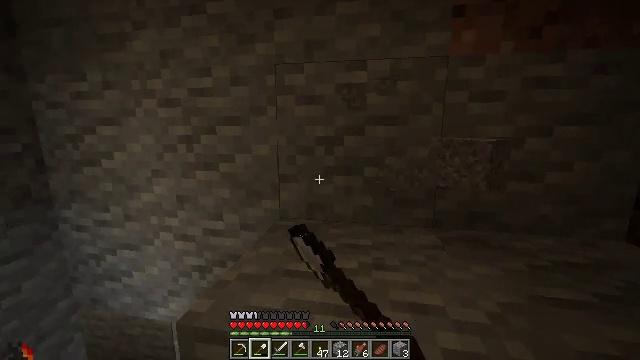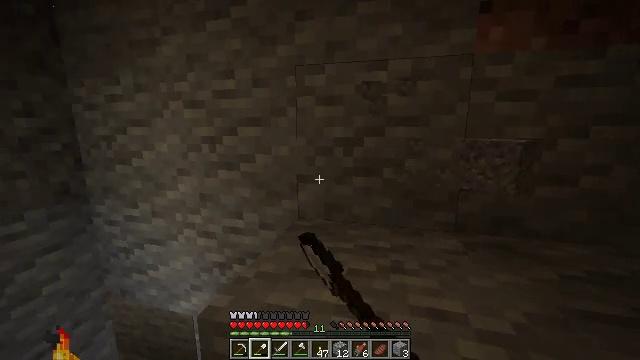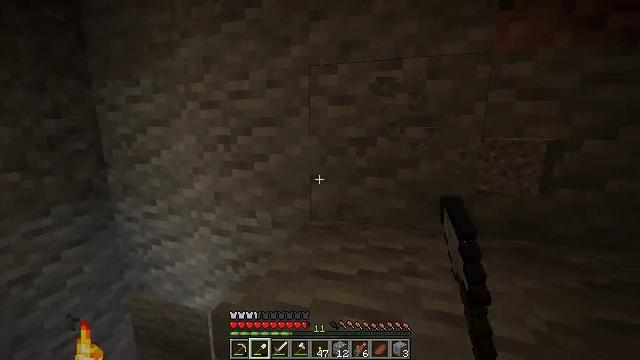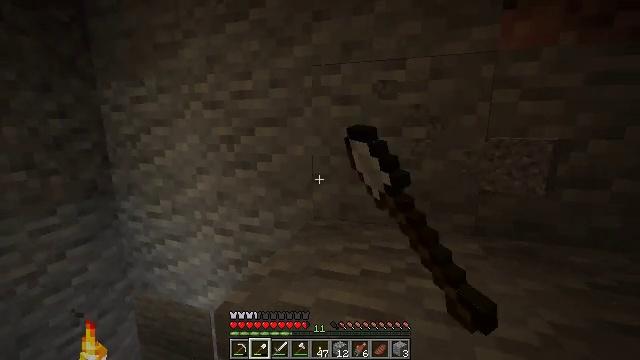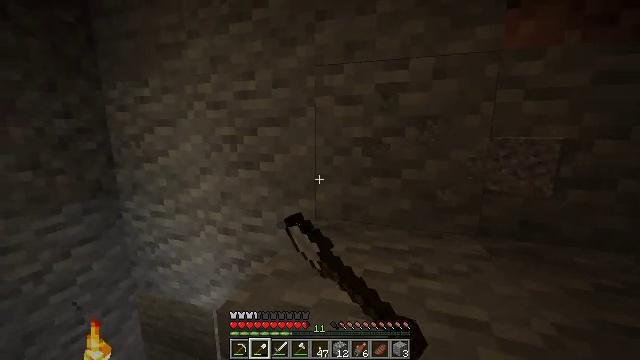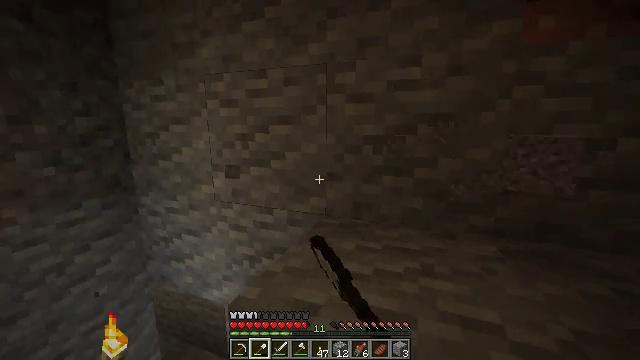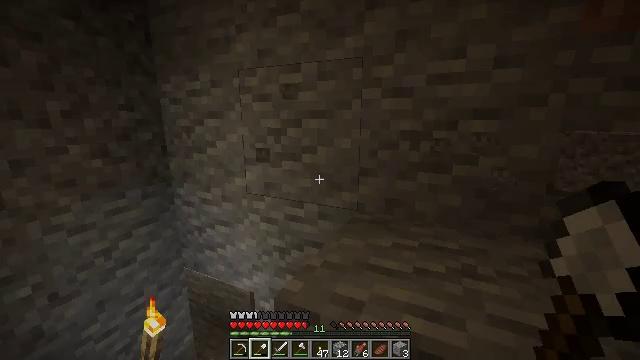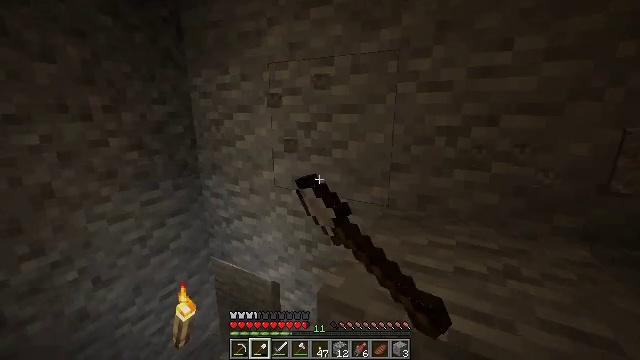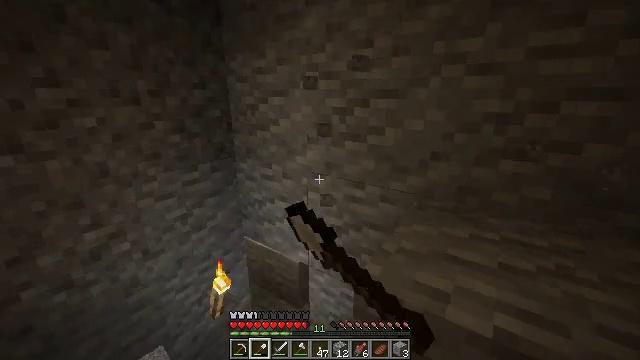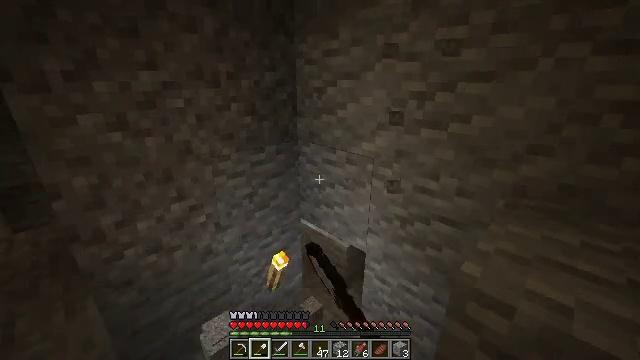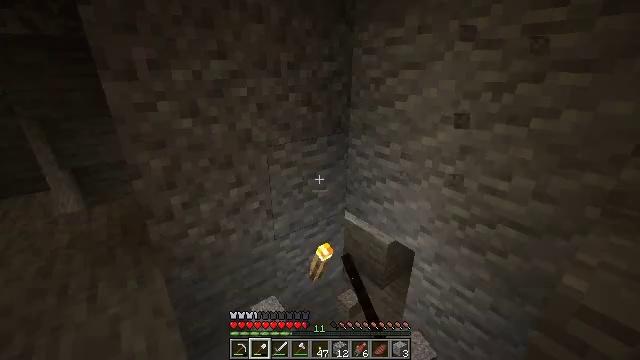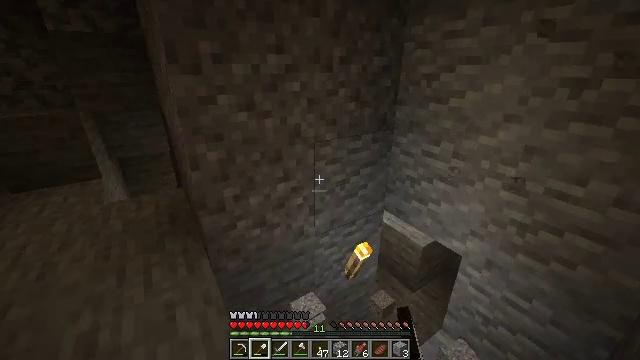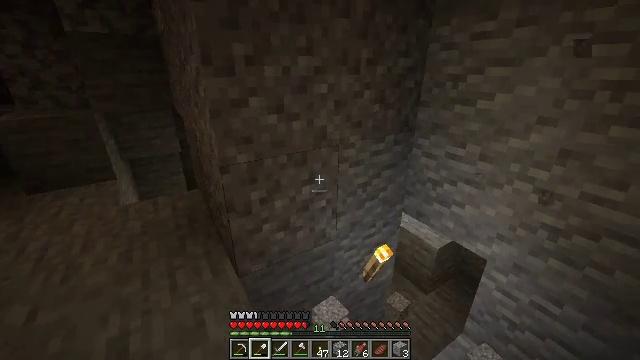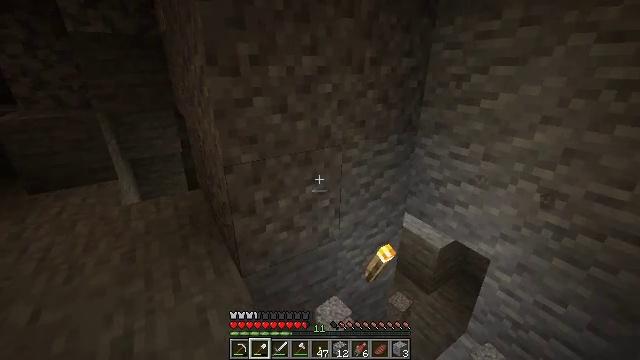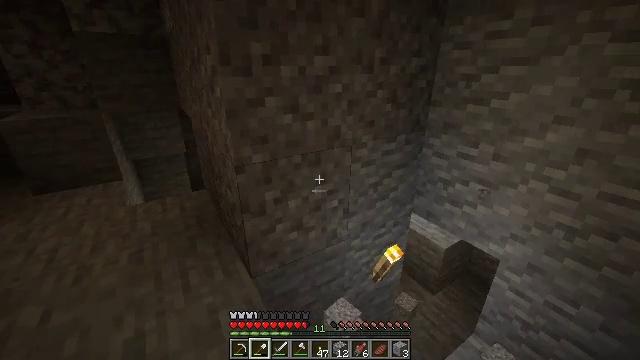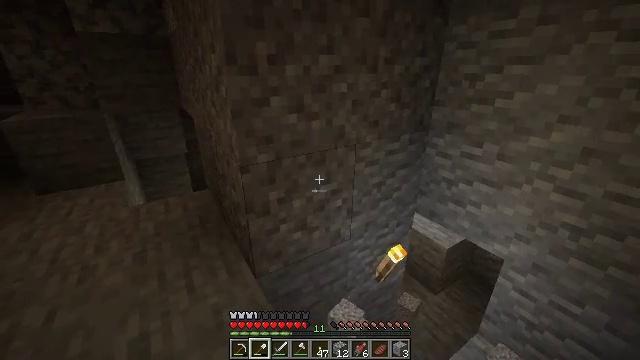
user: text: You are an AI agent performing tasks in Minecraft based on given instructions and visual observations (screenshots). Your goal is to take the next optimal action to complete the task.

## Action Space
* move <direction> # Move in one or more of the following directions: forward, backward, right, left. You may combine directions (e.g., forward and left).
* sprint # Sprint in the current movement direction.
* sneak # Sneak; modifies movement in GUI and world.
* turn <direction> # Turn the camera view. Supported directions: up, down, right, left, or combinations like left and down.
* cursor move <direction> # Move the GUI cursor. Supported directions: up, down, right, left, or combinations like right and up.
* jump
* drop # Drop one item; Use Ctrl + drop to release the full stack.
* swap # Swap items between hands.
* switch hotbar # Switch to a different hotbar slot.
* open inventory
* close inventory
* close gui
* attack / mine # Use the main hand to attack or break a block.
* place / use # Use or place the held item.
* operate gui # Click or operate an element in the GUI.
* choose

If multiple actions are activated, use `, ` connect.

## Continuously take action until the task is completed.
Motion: motion action
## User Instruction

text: Shovel up some gravel.
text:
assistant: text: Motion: turn left, attack / mine
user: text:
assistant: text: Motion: turn left, attack / mine
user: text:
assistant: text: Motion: attack / mine
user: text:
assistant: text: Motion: attack / mine
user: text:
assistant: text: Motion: turn left, attack / mine
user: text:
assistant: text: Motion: move left, turn left and down, attack / mine
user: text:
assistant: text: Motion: move left, turn left and down, attack / mine
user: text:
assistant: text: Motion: move left, turn left and down, attack / mine
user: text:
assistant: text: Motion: move left, turn left and down, attack / mine
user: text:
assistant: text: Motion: move left, turn left and down
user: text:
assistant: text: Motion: move left, turn left
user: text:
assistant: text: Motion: no_op
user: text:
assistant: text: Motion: no_op
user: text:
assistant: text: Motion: no_op
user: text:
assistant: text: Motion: no_op
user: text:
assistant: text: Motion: no_op
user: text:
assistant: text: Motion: no_op
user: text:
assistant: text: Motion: no_op
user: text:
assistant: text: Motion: no_op
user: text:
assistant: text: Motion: attack / mine
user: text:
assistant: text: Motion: attack / mine
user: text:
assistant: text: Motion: attack / mine
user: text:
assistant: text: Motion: attack / mine
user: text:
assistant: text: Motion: attack / mine
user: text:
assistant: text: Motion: attack / mine
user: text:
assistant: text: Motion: turn left, attack / mine
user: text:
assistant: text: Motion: turn left and up, attack / mine
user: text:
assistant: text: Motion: turn left and up, attack / mine
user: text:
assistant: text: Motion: turn up, attack / mine
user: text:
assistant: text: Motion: turn right and up, attack / mine